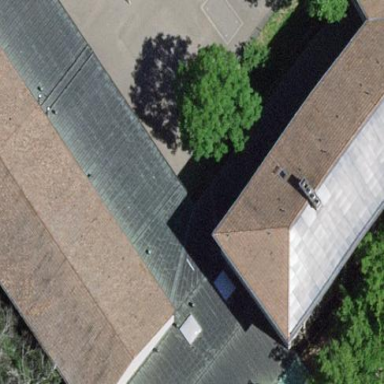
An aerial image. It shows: School building.